Question: i have a string that contain some html in string form, like this one :
'''
var string = '<html> ... some code here... </html>';
'''
the problem is when i try to convert this string to html element in JQuery if the length of this string be bigger than 28457 characters JQuery convert this string to an array, as you see here :
'''
var temp = $(string.substr(0, 28458));
'''
if i print "temp" this message is shown :
-

for access to temp i should do my actions like an array
'''
temp[12] /* return some html or text element that contain attribute, baseURI, etc. */
'''
1. why this message is shown?
2. what can i do for convert string to html if it's length is bigger than 28458 charachters?
thank you.
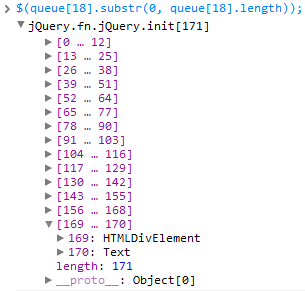
Answer: finally i find a way, in String to HTML convert via jquery with '$()' if your string length be bigger than 28457 characters JQuery change your string format to Array, so if you wanna use that html elements attribute for search and DOM actions it's not easy to control, the way is at first Convert String to html element, like this
'''
$(String)
'''
but in this state you can't access to '.html()' so, put this Object to hidden place in your page like div or etc, here i used div with temp id.
'''
$('#temp').html($(String));
'''
now you can access to '.html()' or other things like complate object.